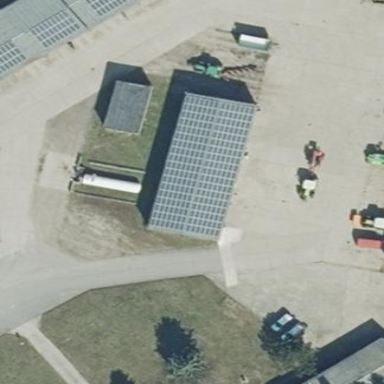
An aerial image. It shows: Farm auxiliary building with gabled roof.